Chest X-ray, PA view. Patient: 48 years old, sex F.
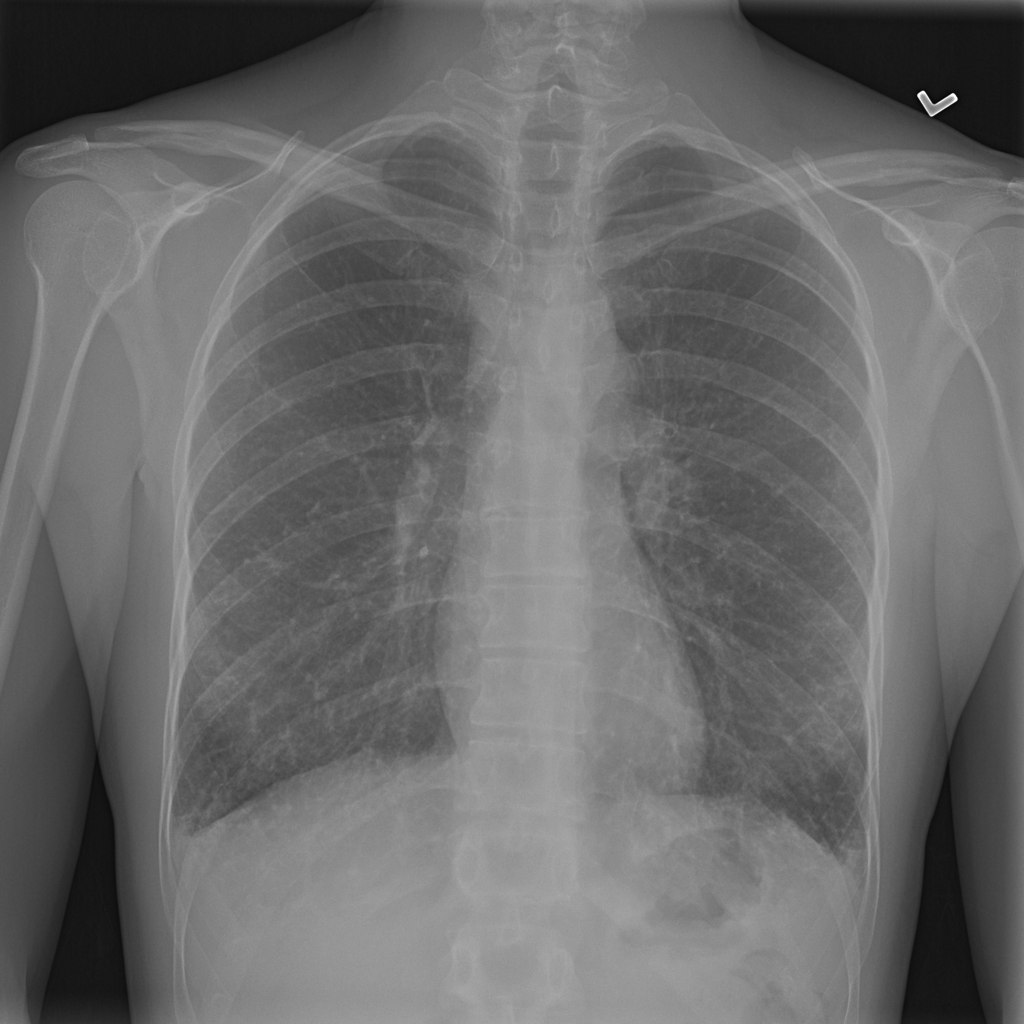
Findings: No Finding